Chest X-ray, AP view. Patient: 59 years old, sex M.
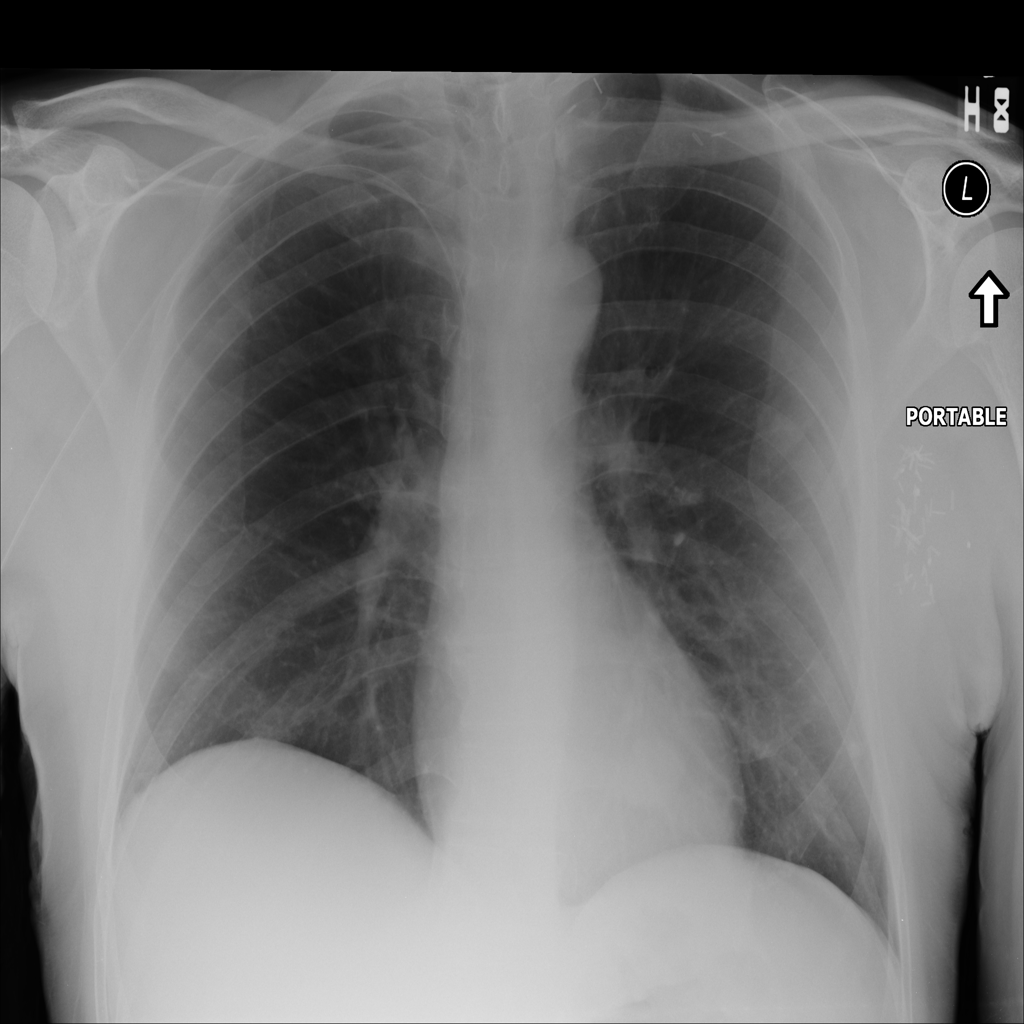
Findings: No Finding